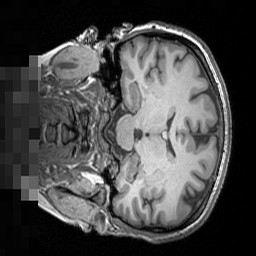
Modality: T1w
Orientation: coronal
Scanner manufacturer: siemens
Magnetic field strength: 3 T
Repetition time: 1.5 s
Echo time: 0.00291 s